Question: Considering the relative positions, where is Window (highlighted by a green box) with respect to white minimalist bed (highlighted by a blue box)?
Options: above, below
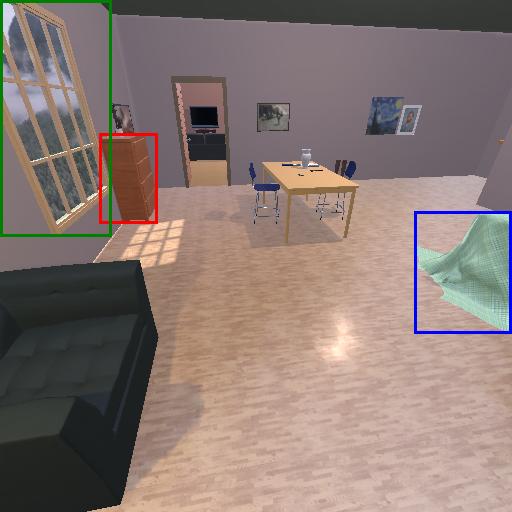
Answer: above